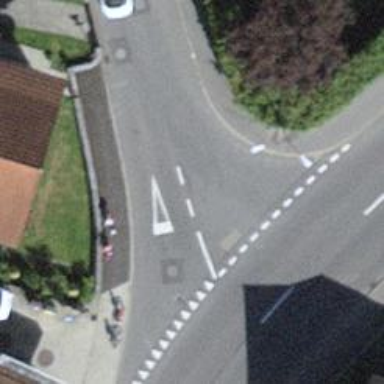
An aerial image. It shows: Road with "give way" sign.